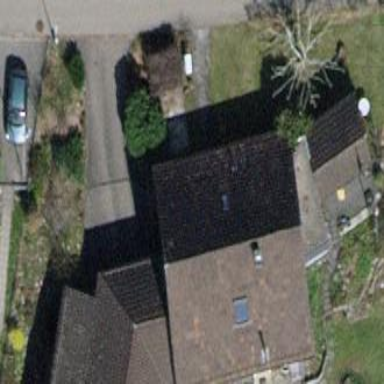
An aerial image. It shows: Terrace building.